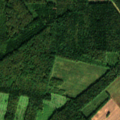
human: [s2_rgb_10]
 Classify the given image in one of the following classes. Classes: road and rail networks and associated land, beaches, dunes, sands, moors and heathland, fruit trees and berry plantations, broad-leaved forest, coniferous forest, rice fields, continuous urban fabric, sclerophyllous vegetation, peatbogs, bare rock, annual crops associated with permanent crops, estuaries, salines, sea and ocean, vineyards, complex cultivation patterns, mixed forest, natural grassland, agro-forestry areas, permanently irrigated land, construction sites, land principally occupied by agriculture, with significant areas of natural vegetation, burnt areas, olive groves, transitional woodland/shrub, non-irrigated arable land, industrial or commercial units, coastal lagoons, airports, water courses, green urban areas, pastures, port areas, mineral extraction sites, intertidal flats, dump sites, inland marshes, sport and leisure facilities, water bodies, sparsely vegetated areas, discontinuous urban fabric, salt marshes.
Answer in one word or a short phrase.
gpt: non-irrigated arable land, broad-leaved forest, coniferous forest, mixed forest, transitional woodland/shrub